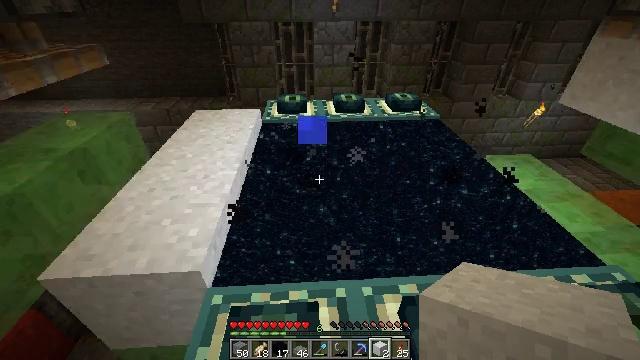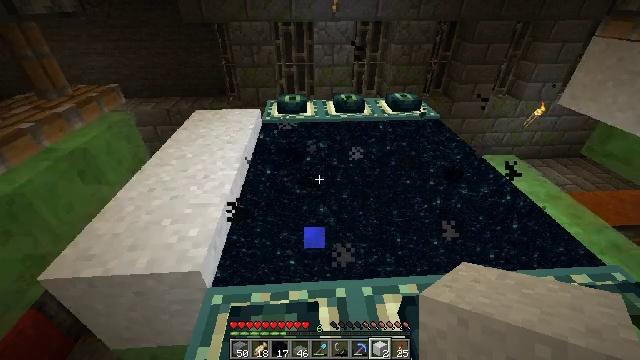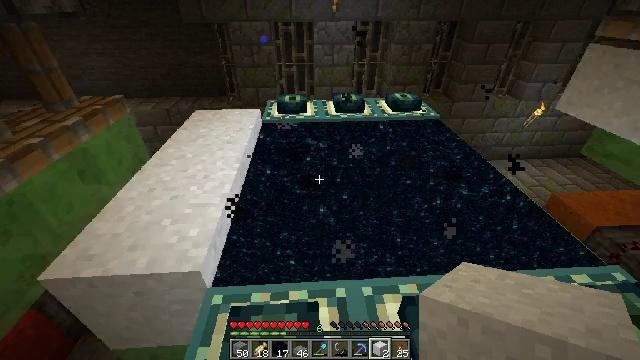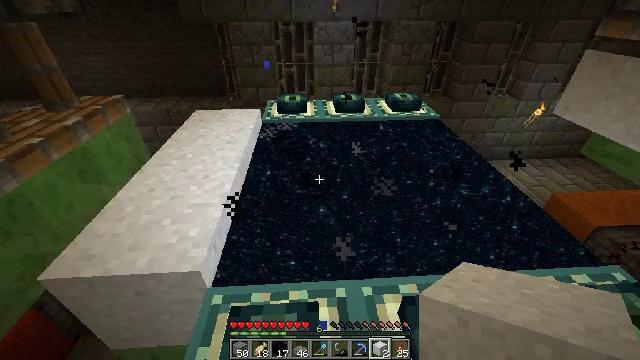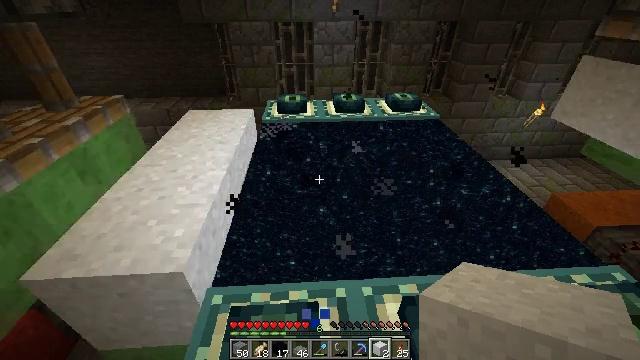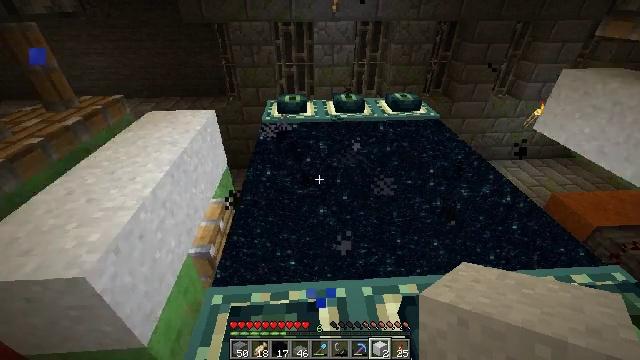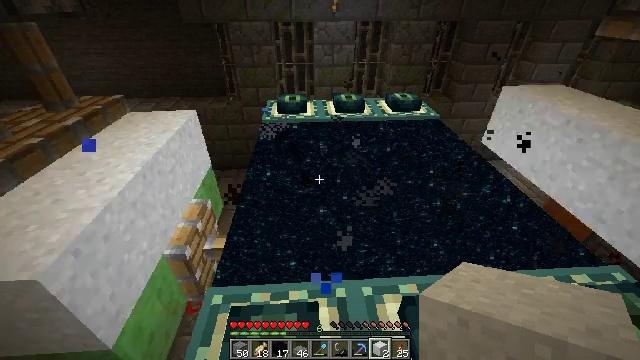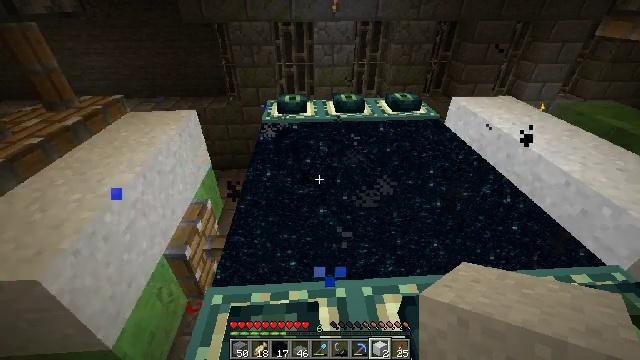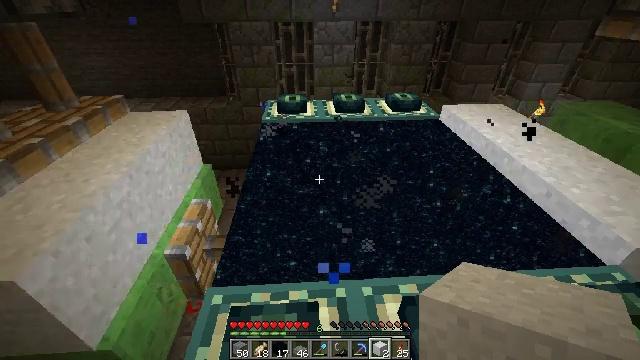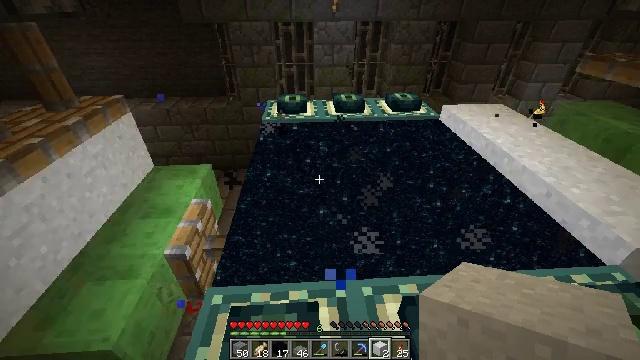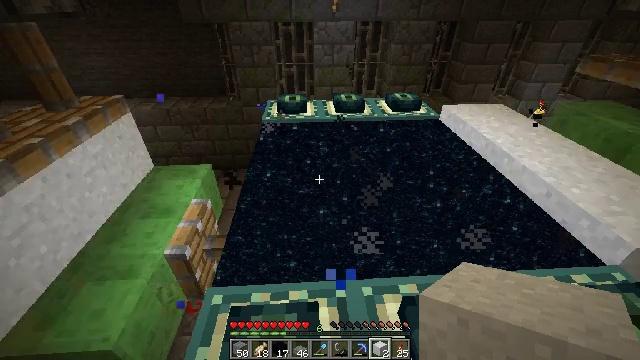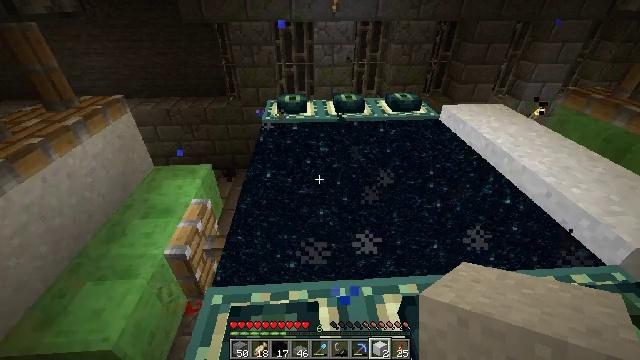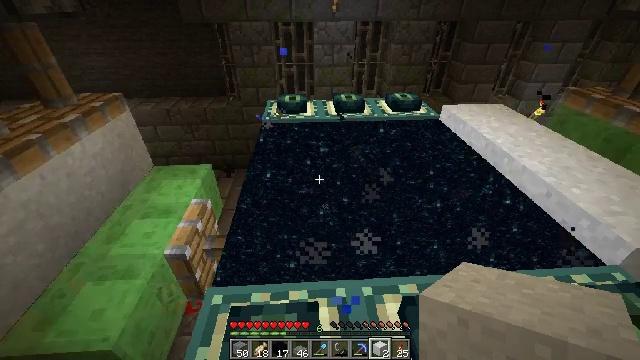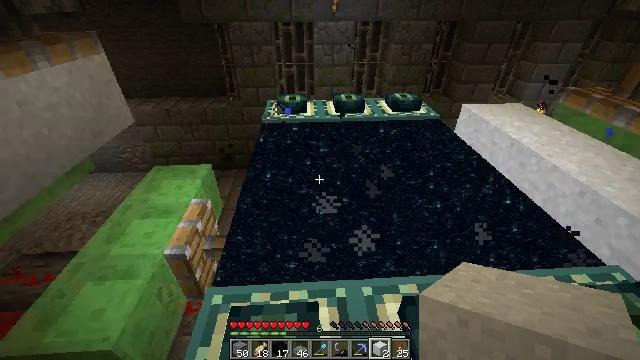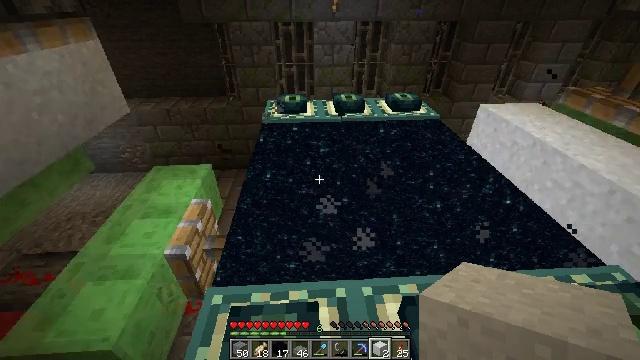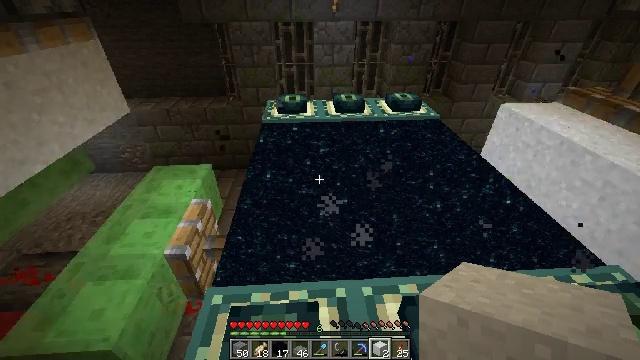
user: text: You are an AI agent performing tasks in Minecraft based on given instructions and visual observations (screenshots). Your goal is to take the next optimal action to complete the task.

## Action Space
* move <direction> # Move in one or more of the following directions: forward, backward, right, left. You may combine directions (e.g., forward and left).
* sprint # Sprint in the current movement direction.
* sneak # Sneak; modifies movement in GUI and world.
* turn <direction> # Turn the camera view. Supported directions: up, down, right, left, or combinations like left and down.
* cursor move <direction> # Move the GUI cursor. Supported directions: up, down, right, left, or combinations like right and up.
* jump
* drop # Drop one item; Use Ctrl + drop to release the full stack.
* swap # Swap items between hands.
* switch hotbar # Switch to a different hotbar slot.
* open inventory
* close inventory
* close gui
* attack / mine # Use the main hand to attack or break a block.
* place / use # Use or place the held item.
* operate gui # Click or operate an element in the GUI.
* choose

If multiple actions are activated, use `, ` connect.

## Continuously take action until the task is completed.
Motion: motion action
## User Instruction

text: Attack the white concrete powder to mine it.
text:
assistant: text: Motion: no_op
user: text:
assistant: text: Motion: no_op
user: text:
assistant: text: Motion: no_op
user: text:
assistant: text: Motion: no_op
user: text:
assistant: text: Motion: no_op
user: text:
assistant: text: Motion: no_op
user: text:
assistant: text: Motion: no_op
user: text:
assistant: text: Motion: no_op
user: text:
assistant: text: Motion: no_op
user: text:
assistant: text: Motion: no_op
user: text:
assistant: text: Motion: no_op
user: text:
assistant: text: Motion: no_op
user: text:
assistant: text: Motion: no_op
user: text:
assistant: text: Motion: no_op
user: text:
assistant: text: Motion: no_op
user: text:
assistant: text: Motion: no_op
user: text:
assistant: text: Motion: no_op
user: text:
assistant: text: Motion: no_op
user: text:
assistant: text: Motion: no_op
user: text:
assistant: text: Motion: no_op
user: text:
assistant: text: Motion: no_op
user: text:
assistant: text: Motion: no_op
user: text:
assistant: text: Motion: no_op
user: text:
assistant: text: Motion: no_op
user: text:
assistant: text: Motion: no_op
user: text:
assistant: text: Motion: no_op
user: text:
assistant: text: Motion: no_op
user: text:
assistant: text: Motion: no_op
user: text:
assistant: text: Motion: no_op
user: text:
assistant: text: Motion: no_op